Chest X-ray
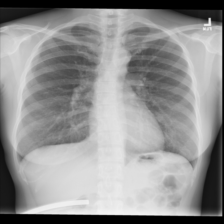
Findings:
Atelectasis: negative
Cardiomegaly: negative
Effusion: negative
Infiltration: negative
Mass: negative
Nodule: negative
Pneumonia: negative
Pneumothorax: negative
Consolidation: negative
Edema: negative
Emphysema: negative
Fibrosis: negative
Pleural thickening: negative
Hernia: negative